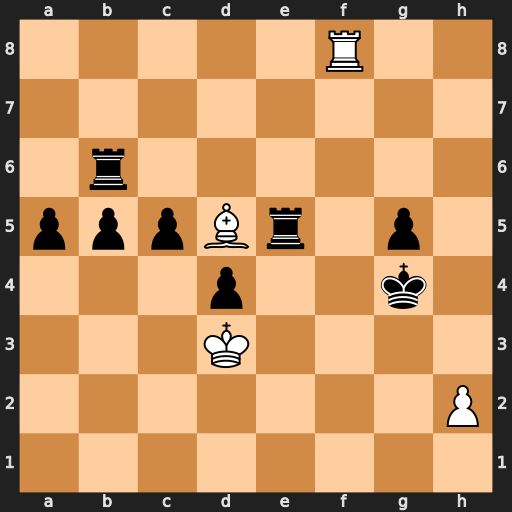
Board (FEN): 5R2/8/1r6/pppBr1p1/3p2k1/3K4/7P/8
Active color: w
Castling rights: -
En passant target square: -
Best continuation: Bf3+ Kh4 Rh8+ Rh6 Rxh6#